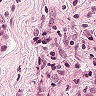
Metastatic tissue present: yes